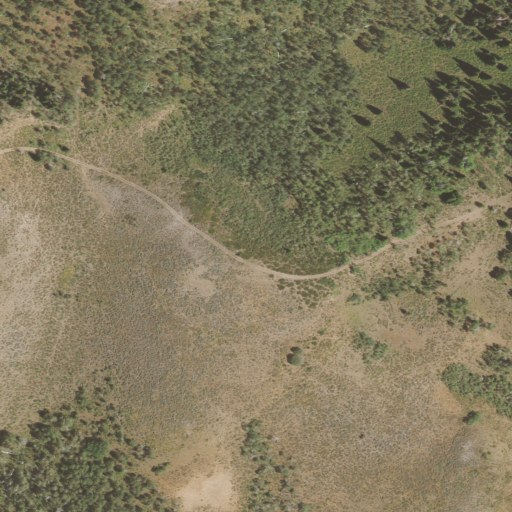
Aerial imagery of ridge(s) in Utah named Horse Ridge containing deciduous forest, shrub, mixed forest, and evergreen forest